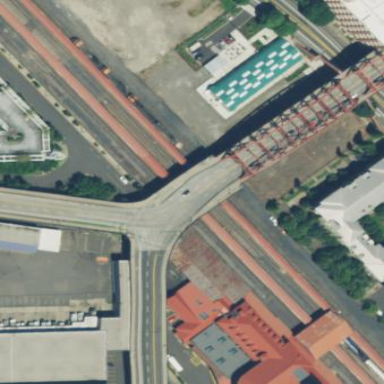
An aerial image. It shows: Platform at the railway station with shelter for public transport.